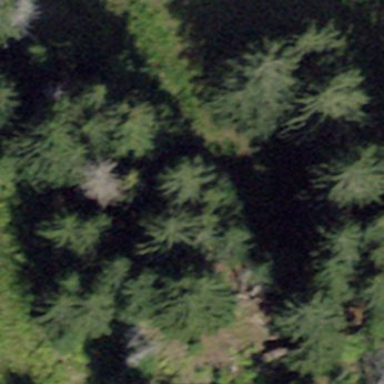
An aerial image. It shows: Forest area.